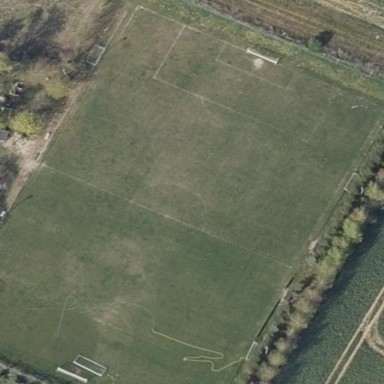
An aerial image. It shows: Soccer pitch for leisureland activities.